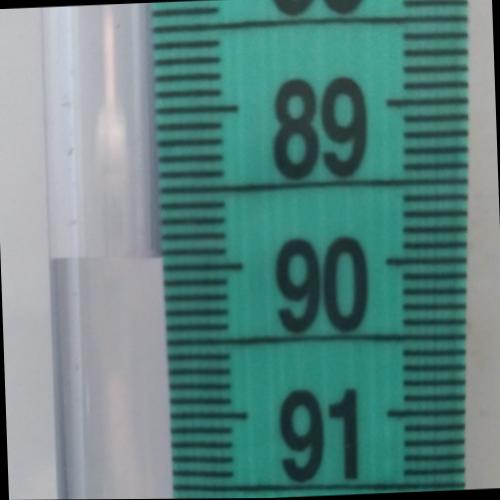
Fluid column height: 89.9 cm